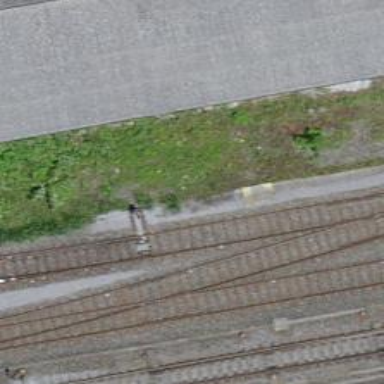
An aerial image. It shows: Railway switch.